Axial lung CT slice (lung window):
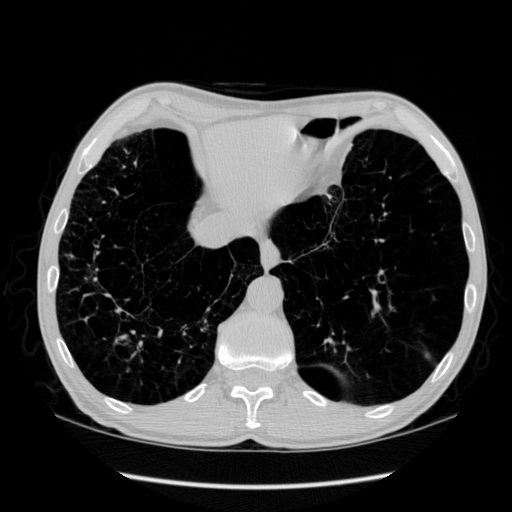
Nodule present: no